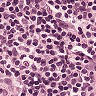
Metastatic tissue present: no